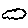
Label: cloud